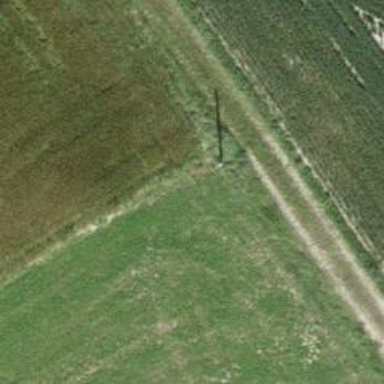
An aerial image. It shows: Minor power line.